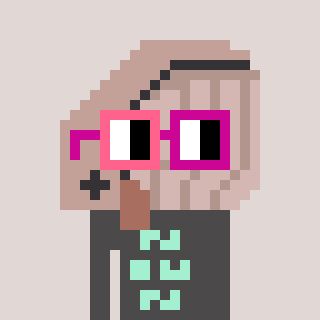
a pixel art character with square pink and red glasses, a whale-shaped head and a grayscale-colored body on a warm background